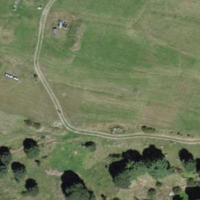
EUNIS habitat code: 26
Species observed at this site:
Nucifraga caryocatactes